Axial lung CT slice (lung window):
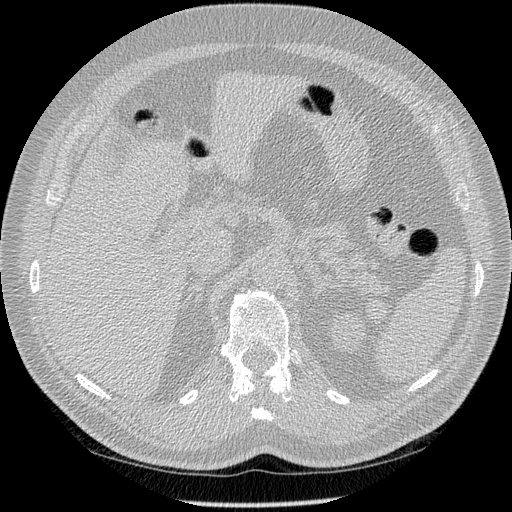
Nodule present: no